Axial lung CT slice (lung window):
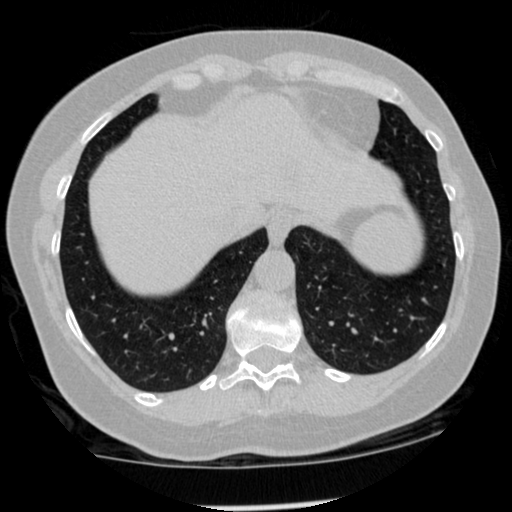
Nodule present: no